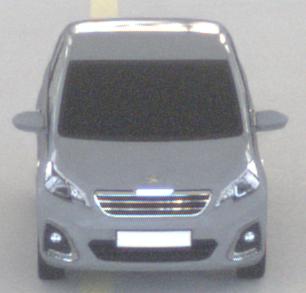
Make: Peugeot
Model: 108 1.0 VTi 68
Detailed model: 108
Model produced from: 2015/03
Model produced until: 2016/10
Doors: 3
Color: gray
Road condition: dry road
Daytime: morning or afternoon
Contrast: low contrast